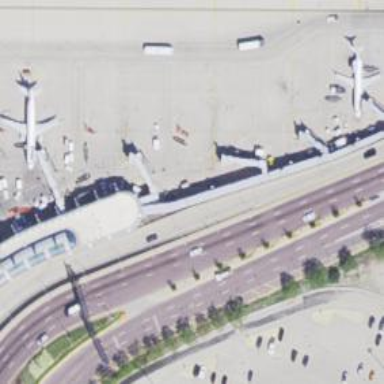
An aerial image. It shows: Airport gate.